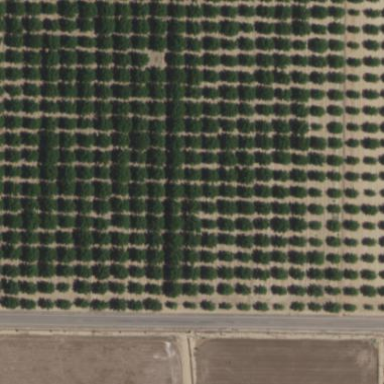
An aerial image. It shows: Orchard.